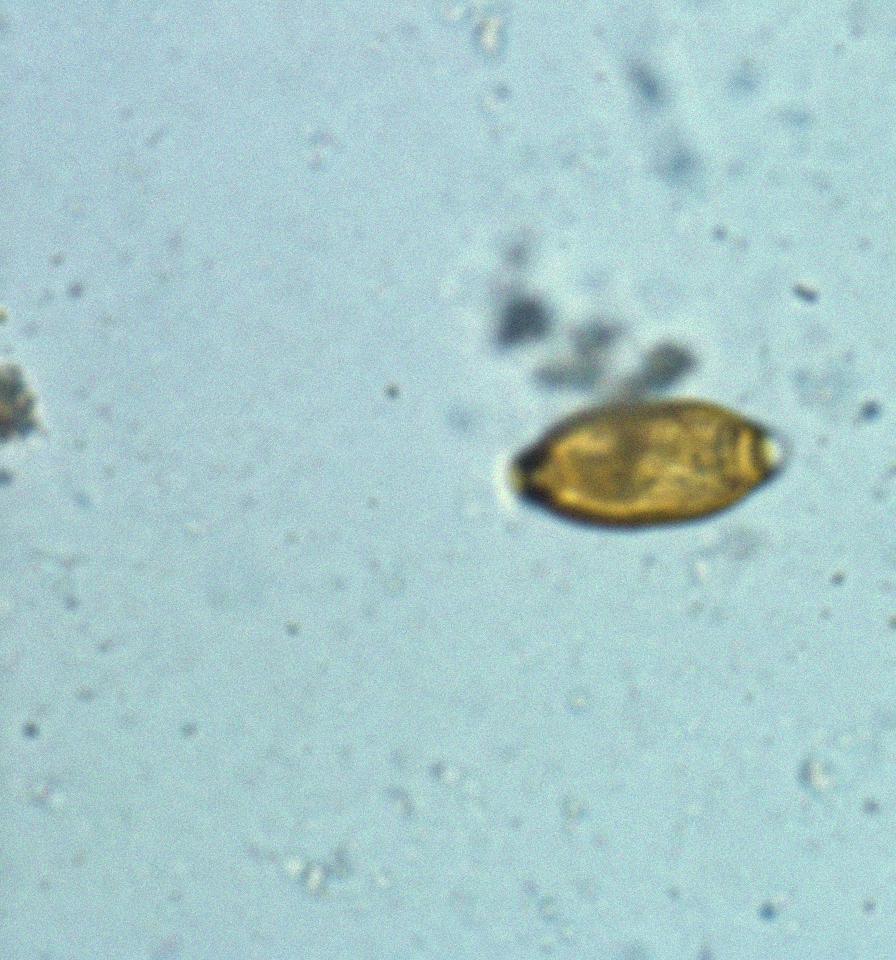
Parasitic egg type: Trichuris trichiura